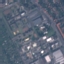
Label: Industrial